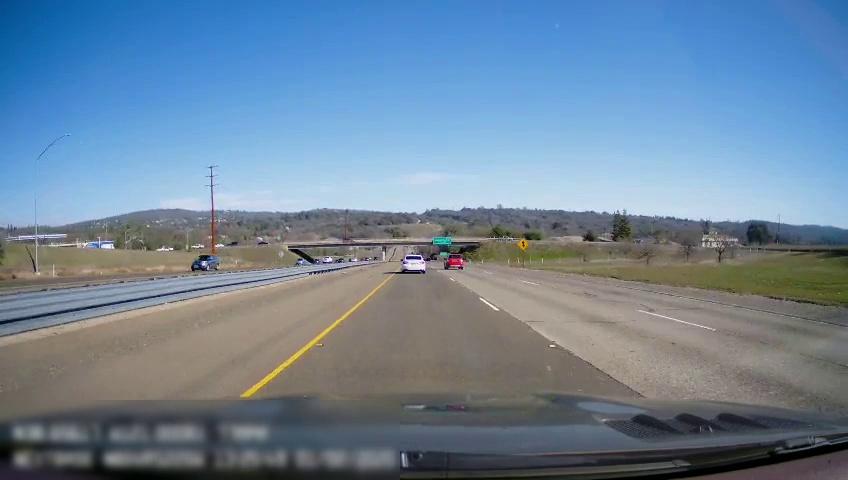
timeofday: Day
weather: Sunny
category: Drivable Space
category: Drivable Space
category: Vehicles | Car
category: Vehicles | Car
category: Vehicles | SUV
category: Vehicles | Truck
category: Vehicles | Truck
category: Vehicles | Truck
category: Lanes | Current Lane
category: Lanes | Current Lane
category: Lanes | Alternate Lane
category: Traffic | Signs
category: Traffic | Signs